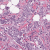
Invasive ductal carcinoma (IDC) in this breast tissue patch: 1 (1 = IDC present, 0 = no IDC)